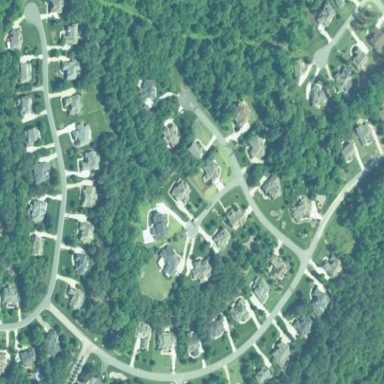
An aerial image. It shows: Residential area within neighborhood.